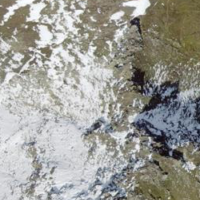
EUNIS habitat code: 48
Species observed at this site:
Campanula barbata